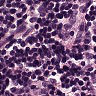
Metastatic tissue present: no